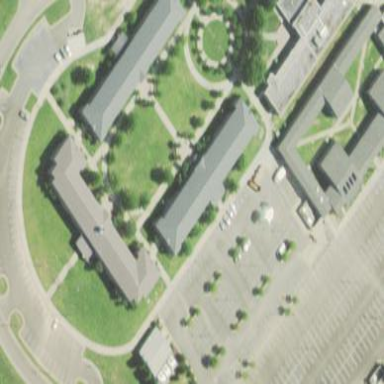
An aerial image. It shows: Building.